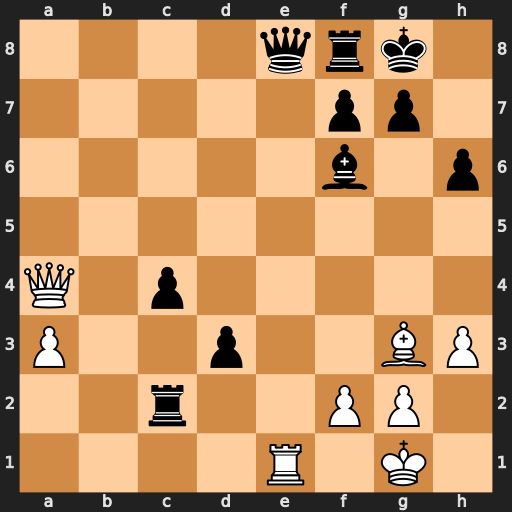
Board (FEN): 4qrk1/5pp1/5b1p/8/Q1p5/P2p2BP/2r2PP1/4R1K1
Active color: w
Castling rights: -
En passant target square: -
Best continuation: Rxe8 Rxe8 Qxe8+